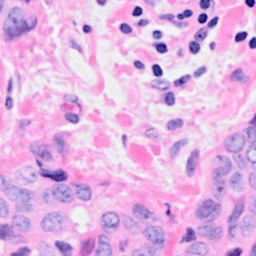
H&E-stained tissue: Breast